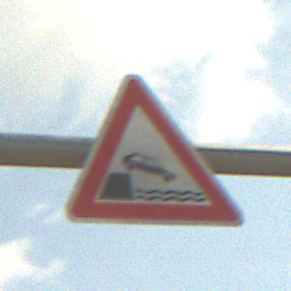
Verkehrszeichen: Ufer
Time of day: Midday
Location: Outdoor (RoadRail)
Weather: PartlyCloudy
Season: NotSpecified
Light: Natural